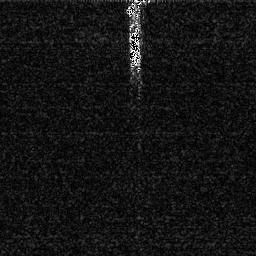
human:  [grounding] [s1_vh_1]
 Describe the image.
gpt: In the satellite image, there is  <ref>1 medium ship </ref> <box>[[48, 8, 55, 29, 0]]</box> located at top.